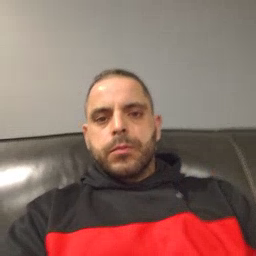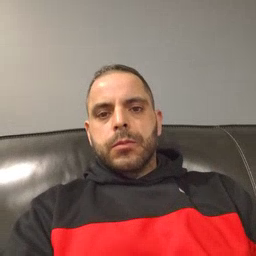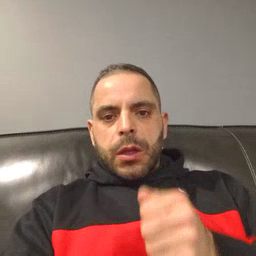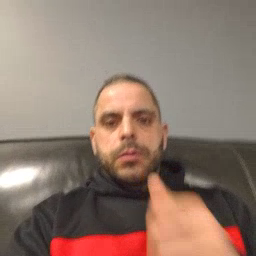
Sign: hide